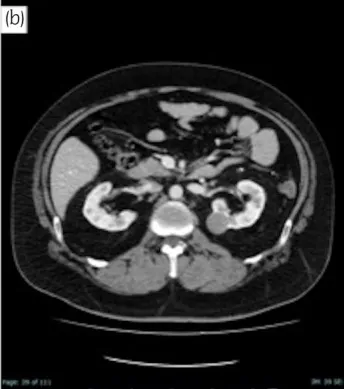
Abdominal dynamic CT. And a progressive increase in contrast effect in the equilibrium phase.
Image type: radiology (ct)